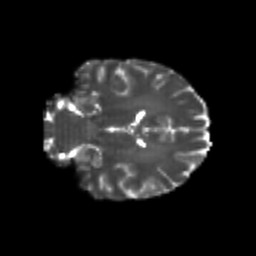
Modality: T2w
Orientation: coronal
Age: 23
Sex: male
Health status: healthy
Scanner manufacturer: philips
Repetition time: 7.391 s
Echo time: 0.08599 s